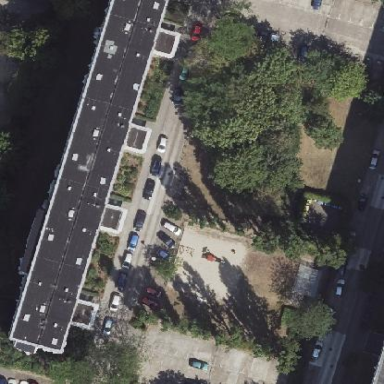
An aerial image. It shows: Building part with flat roof.